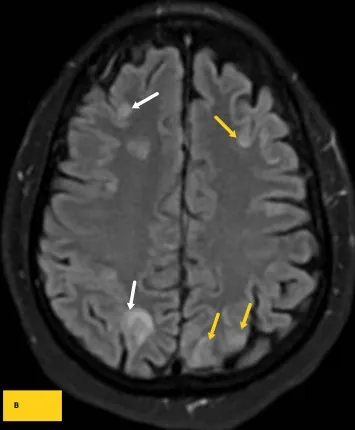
High frontoparietal. Lobes extending to the posterior frontal lobes demonstrating multifocal subcortical areas of inversion recovery sequence (FLAIR) signal intensities in the parieto-occipital and high frontal subcortical areas corresponding to findings on the same day CT and compatible with posterior reversible encephalopathy syndrome.
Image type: radiology (mri)